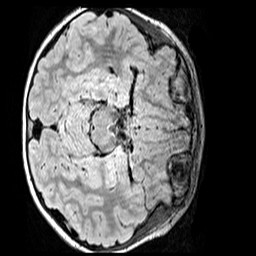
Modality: FLAIR
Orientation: axial
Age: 9
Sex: female
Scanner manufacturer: siemens
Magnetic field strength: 3 T
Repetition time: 5 s
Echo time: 0.388 s